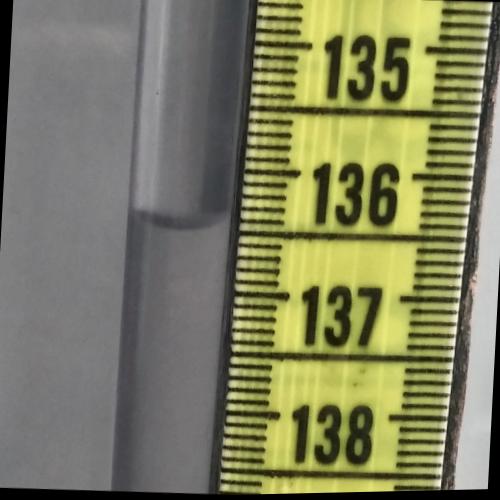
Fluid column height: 136.5 cm